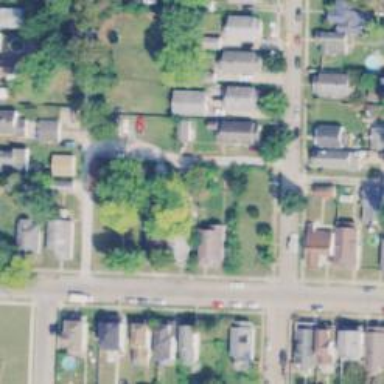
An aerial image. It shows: Alley classified as service road.